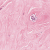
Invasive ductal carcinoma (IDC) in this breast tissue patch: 0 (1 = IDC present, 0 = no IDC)